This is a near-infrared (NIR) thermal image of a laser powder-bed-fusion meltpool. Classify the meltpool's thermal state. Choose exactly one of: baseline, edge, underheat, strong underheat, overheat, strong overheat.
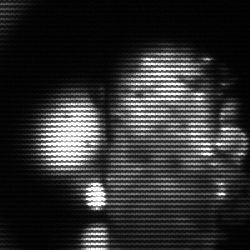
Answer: strong underheat